Question:
I will use mysql or postgresql.
Is possible to select max and min timestamp of every interval by section2?
ex:
'''
red block:2018-05-27 15:11:49~2018-05-27 15:11:54
green block:2018-05-27 15:11:55~2018-05-27 15:12:12
yellow block:2018-05-27 15:12:13~2018-05-27 15:12:16
'''
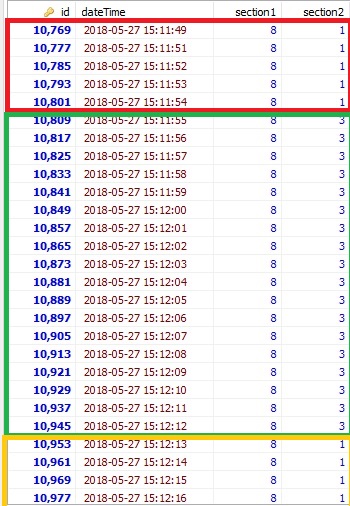
Answer: This is a gaps and islands problem. I strongly suggest Postgres. It is readily solved using the difference of row numbers:
'''
select section1, section2, min(datetime), max(datetime)
from (select t.*,
row_number() over (partition by section1 order by datetime) as seqnum_1,
row_number() over (partition by section1, section2 order by datetime) as seqnum_12
from t
) t
group by (seqnum_1 - seqnum_12);
'''
The difference of row numbers identifies the sections you are interested in. The reason is a little hard to explain, but if you run the subquery, you can see what is happening -- the difference is constant for each section of interest.
The same code will work in MySQL 8.0. However, earlier versions of MySQL do not support window functions, so the calculation is much more arduous.